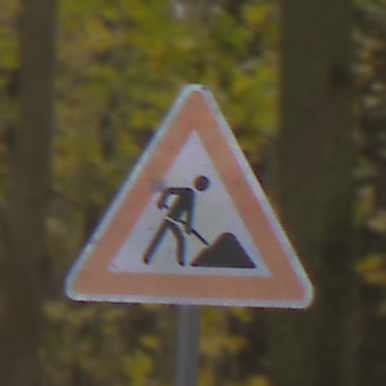
Verkehrszeichen: Arbeitsstelle
Umgebung: Outdoor, Nature
Tageszeit: MorningAfternoon
Wetter: Overcast
Licht: Natural
Jahreszeit: Autumn
Kontrast: LowContrast